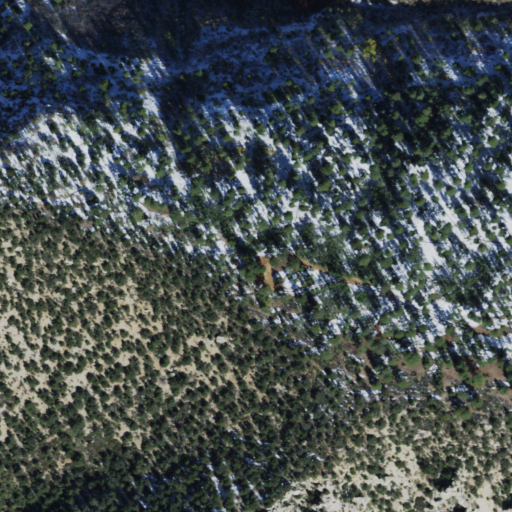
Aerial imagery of cliff(s) in Arizona named Timp Point containing evergreen forest and shrub